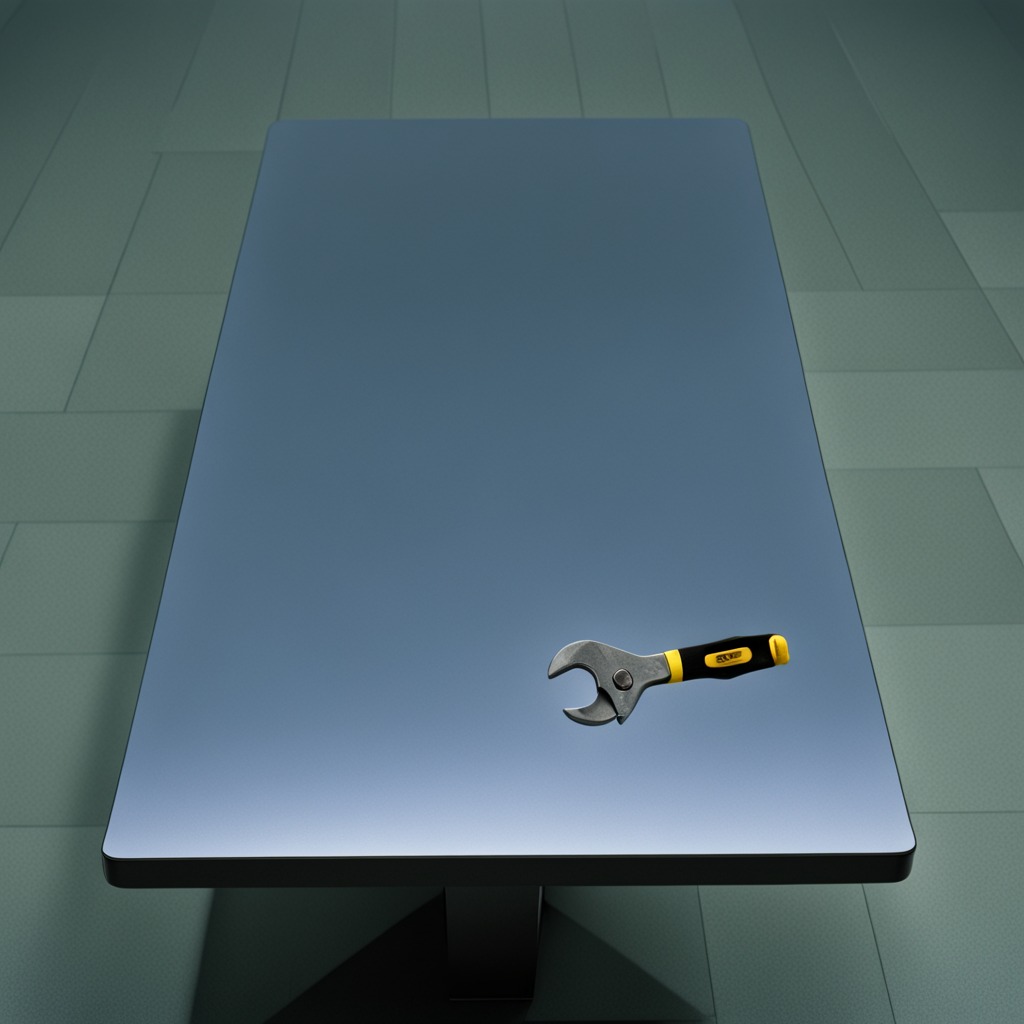
A wrench lies on a clean empty table in a railway signal maintenance room.